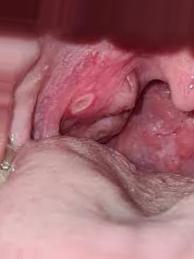
Condition: Mouth Ulcer